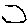
Label: hexagon